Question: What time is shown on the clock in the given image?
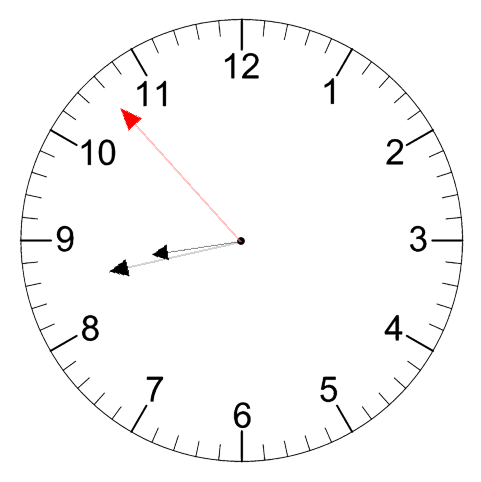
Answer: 08:42:53